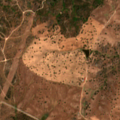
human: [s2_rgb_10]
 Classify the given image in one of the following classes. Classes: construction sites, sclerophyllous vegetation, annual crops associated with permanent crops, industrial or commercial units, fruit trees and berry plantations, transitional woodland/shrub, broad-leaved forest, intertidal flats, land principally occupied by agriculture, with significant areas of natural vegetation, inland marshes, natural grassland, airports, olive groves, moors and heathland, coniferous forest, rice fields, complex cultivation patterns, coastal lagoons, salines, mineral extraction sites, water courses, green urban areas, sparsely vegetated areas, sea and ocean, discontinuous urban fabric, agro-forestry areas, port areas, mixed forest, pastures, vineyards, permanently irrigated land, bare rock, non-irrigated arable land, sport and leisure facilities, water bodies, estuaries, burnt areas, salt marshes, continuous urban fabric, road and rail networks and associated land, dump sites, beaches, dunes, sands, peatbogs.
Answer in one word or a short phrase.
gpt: non-irrigated arable land, complex cultivation patterns, agro-forestry areas, broad-leaved forest, transitional woodland/shrub